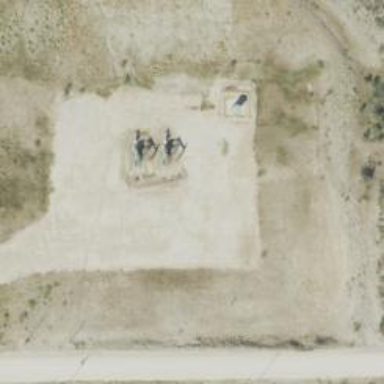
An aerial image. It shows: Petroleum well.